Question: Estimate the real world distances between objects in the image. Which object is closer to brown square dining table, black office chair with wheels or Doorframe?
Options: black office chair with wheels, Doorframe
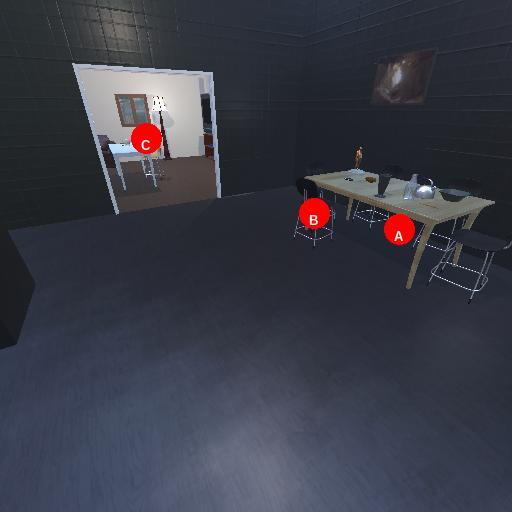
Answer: black office chair with wheels